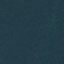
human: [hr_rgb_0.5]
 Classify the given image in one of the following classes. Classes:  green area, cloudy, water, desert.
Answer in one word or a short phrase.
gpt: green area